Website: walmart
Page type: account-selection
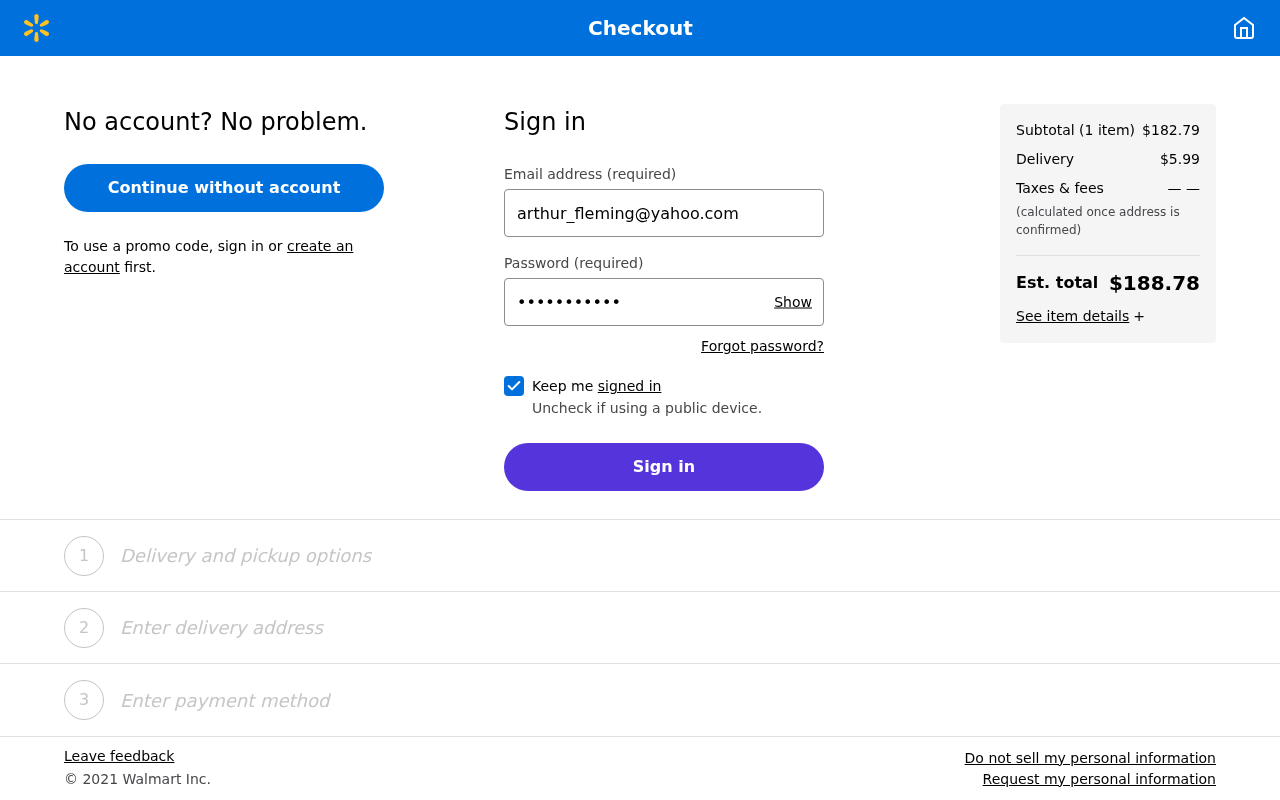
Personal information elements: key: PII_EMAIL
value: arthur_fleming@yahoo.com
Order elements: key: ORDER_NUM_ITEMS
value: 1
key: ORDER_SUBTOTAL
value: $182.79
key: ORDER_SHIPPING_COST
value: $5.99
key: ORDER_TOTAL
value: $188.78